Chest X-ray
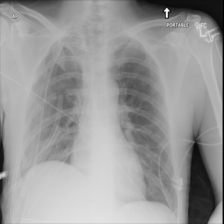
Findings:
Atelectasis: negative
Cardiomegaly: negative
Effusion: negative
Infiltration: negative
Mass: negative
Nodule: negative
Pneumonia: negative
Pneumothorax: negative
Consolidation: negative
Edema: negative
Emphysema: negative
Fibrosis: negative
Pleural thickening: negative
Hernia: negative